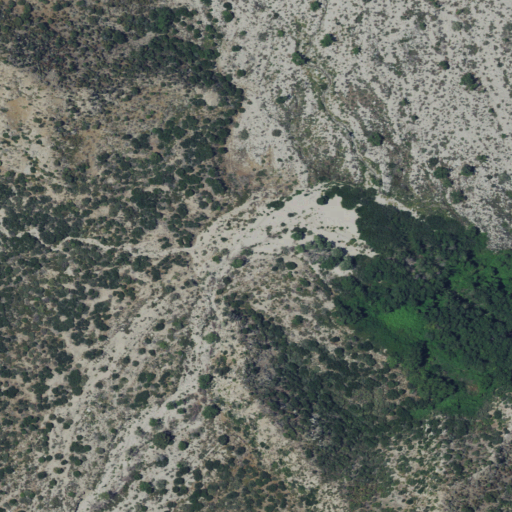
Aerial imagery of valley in California named Boundary Canyon containing shrub, woody wetlands, and barren land